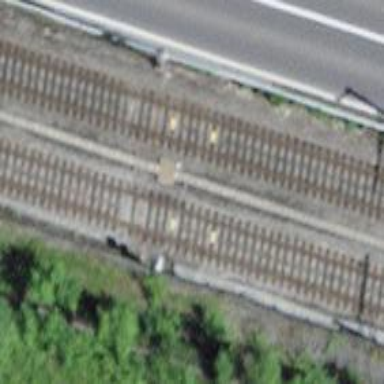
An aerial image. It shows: Railway signal.